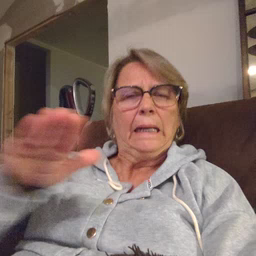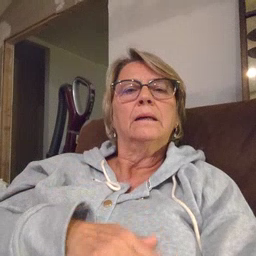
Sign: clean